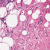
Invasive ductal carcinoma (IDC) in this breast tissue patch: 0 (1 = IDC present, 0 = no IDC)